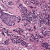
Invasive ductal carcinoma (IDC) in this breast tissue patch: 1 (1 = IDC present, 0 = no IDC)